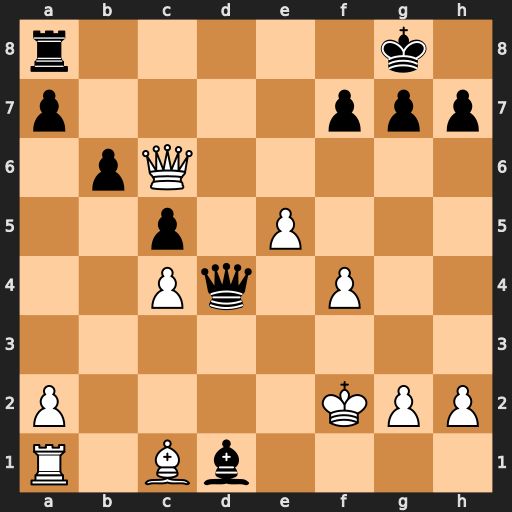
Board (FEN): r5k1/p4ppp/1pQ5/2p1P3/2Pq1P2/8/P4KPP/R1Bb4
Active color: w
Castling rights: -
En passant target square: -
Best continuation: Be3 Qb2+ Kg3 Rf8 Rxd1